Field crop: maize
Growth stage: 1
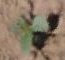
Species: datura